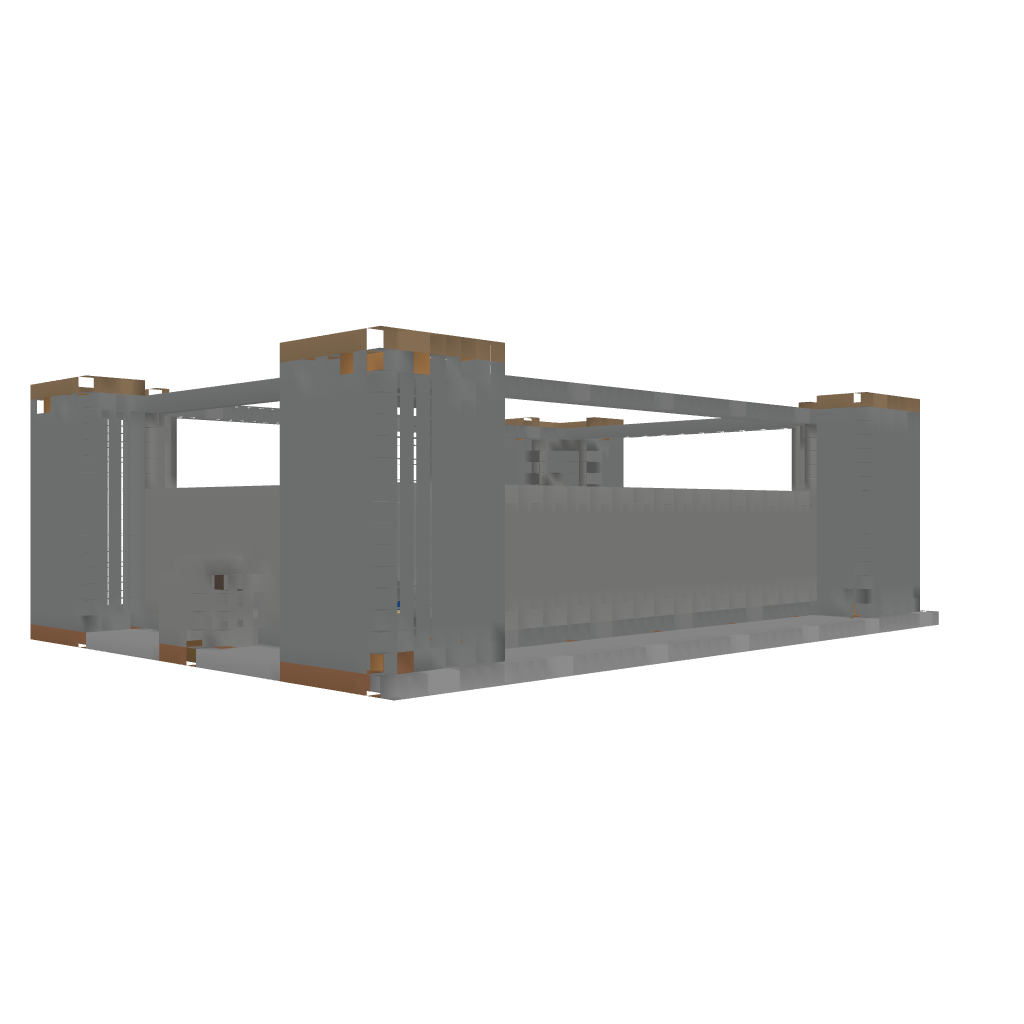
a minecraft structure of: castle-af-lol